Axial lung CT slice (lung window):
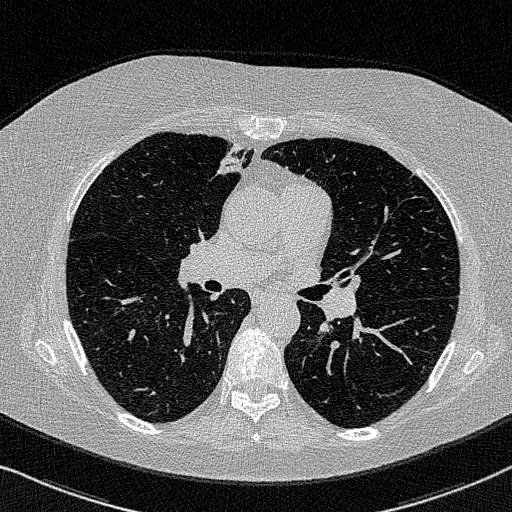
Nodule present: no